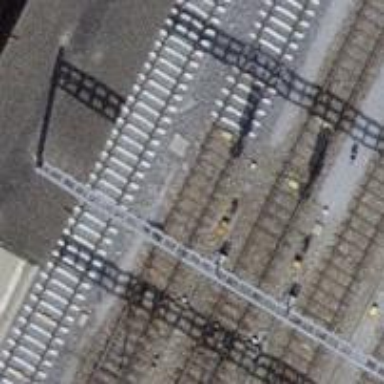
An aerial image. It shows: Railway signal.